五年级 · 度量几何学
图中三角形面积是平行四边形面积的（）

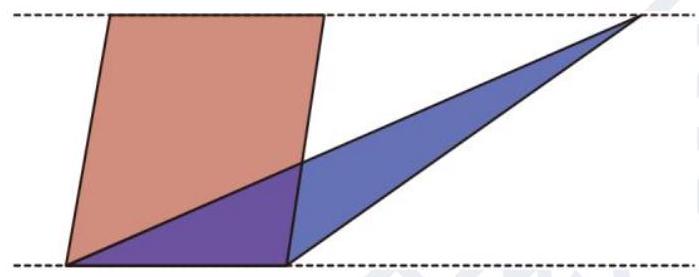
A. 一半
B. 2 倍
$C$. 相等
D. 4 倍
答案: A